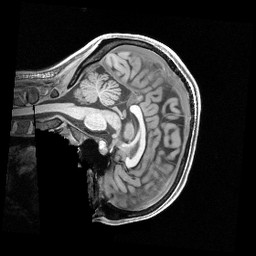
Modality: T1w
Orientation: sagittal
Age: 25
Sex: female
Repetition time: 2.4 s
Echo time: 0.00222 s